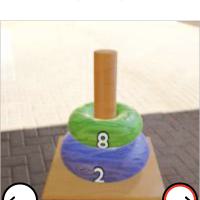
Task: sum
Answer: 10